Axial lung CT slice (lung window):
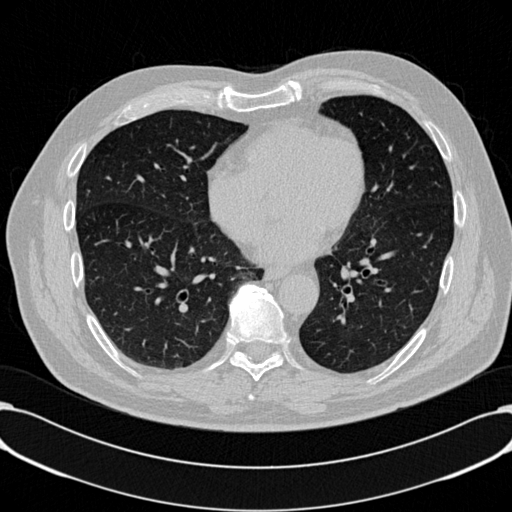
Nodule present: no